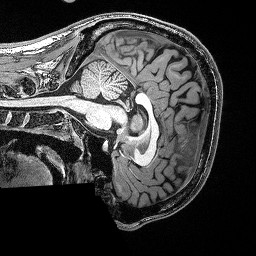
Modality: T1w
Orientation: sagittal
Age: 25
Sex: male
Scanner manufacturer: siemens
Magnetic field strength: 3 T
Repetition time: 2.53 s
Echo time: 0.0035 s